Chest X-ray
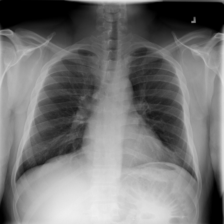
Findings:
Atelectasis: positive
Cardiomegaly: negative
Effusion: negative
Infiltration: negative
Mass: negative
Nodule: negative
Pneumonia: negative
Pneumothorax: negative
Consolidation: negative
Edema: negative
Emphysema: negative
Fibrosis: negative
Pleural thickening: negative
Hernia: negative